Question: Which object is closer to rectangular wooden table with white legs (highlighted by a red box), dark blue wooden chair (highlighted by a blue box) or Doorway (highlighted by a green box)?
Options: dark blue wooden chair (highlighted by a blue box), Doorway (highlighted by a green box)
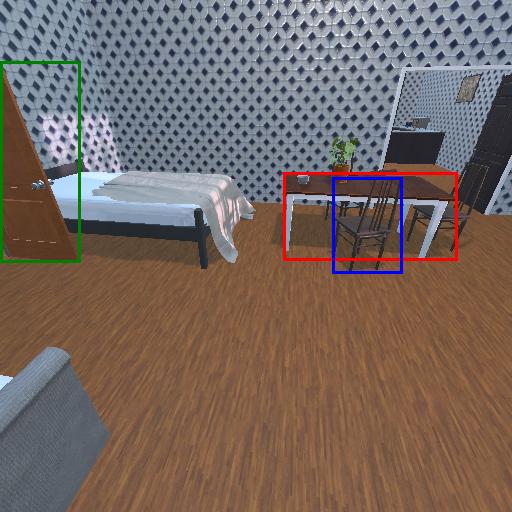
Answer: dark blue wooden chair (highlighted by a blue box)